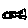
Label: fish